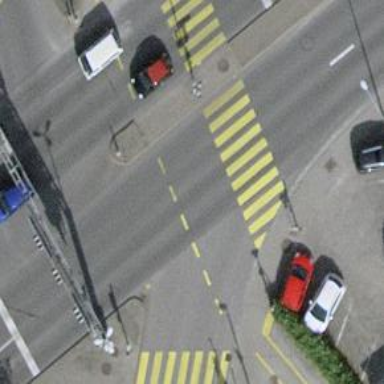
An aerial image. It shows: Crossing with traffic signals.